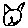
Label: cat